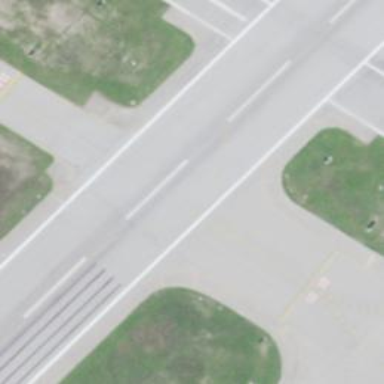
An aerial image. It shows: View of taxiway at the airport.